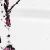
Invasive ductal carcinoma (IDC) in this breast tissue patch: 0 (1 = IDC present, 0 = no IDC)